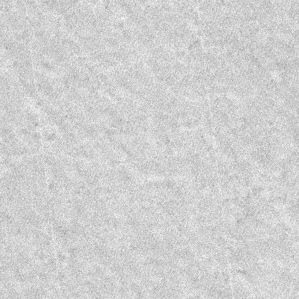
Label: frost